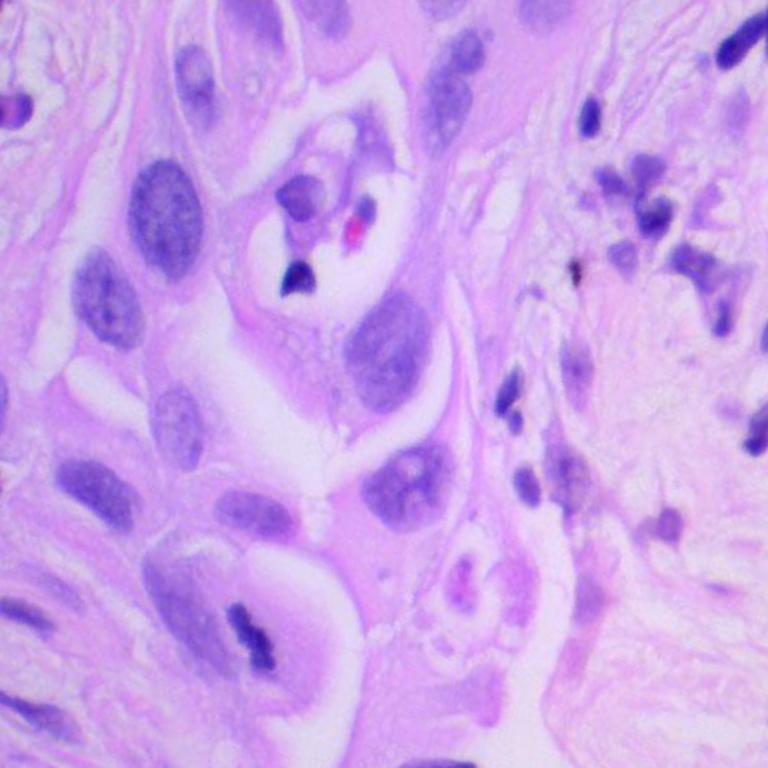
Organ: lung
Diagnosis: adenocarcinomas